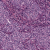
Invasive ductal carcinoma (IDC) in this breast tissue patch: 1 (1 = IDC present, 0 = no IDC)